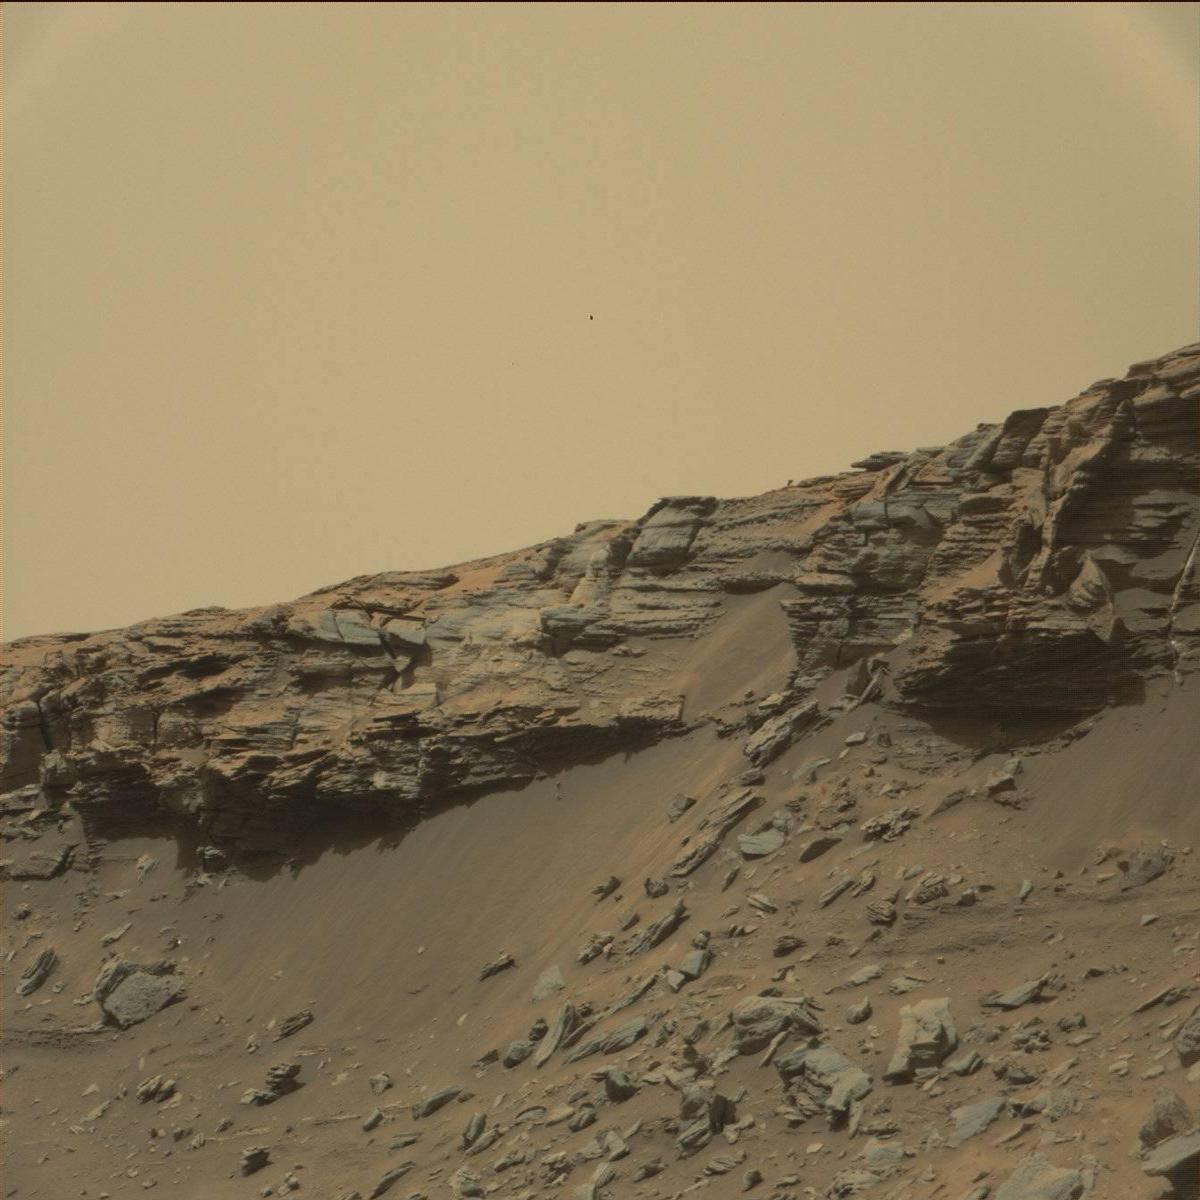
Terrain classes present: Bedrock, Rock, Sand / Soil, Sky